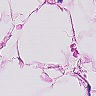
Metastatic tissue present: no